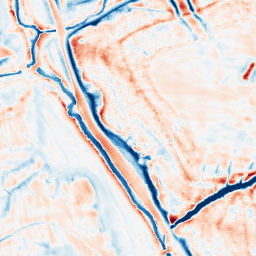
Category: edge_preserving
Decomposition family: bilateral
Decomposition parameters: d: 21
sigma_color: 25
sigma_space: 100
Upsampling method: lanczos
Upsampling parameters: scale: 8
Upsampling scale: 8